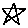
Label: star